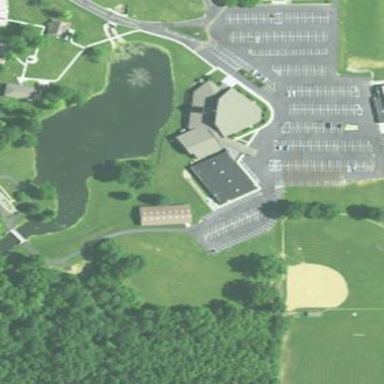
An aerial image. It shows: School.